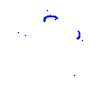
Particle: proton